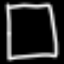
Label: square